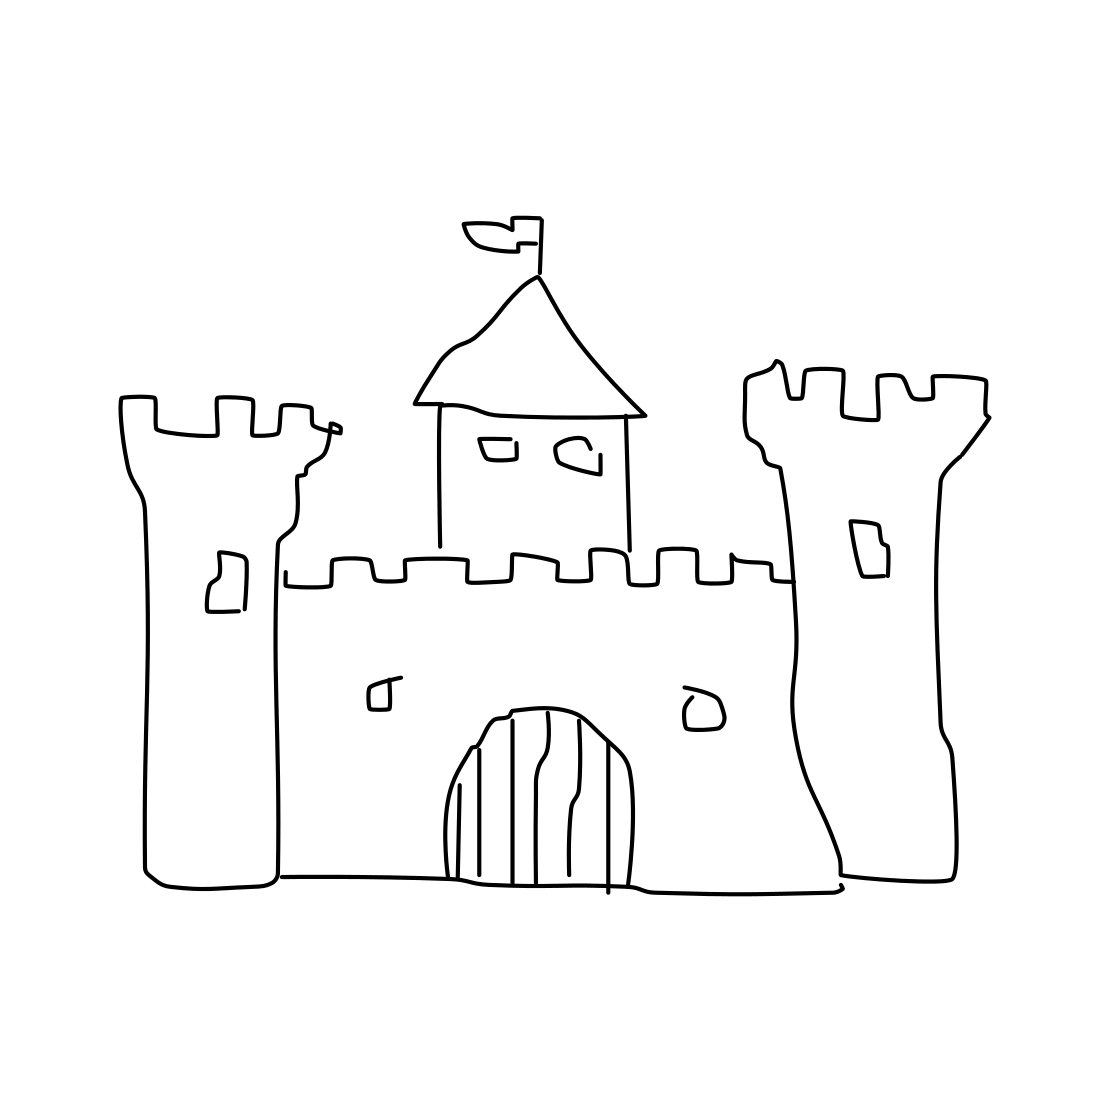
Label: castle